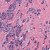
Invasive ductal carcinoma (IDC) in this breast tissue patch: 1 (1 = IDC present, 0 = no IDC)